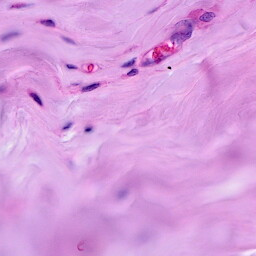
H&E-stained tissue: Breast